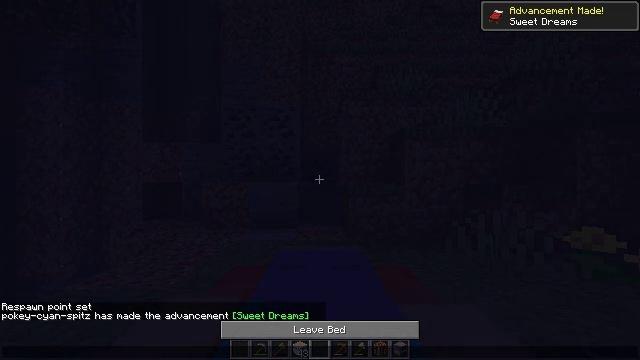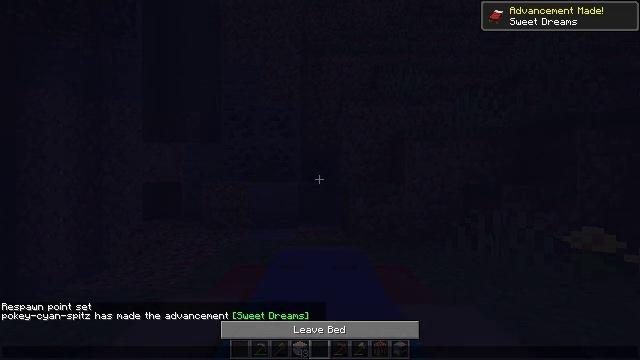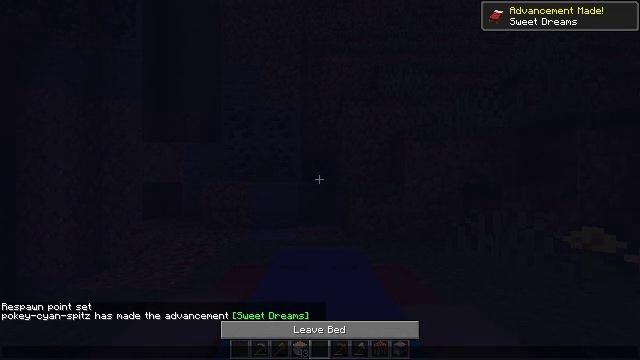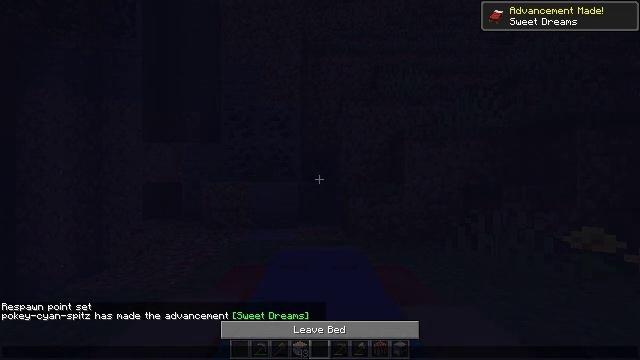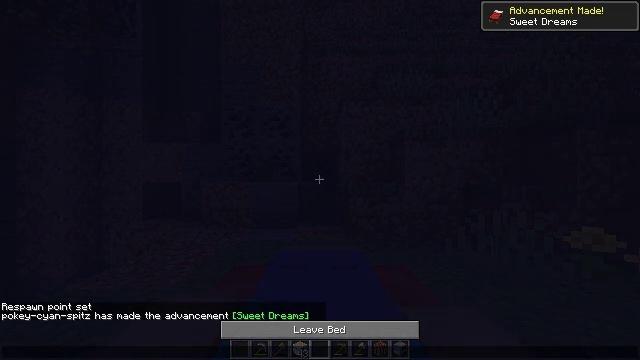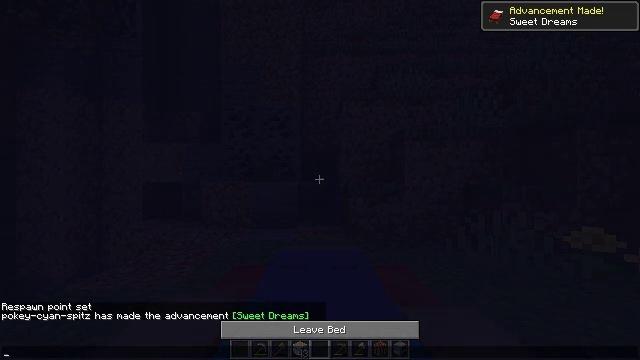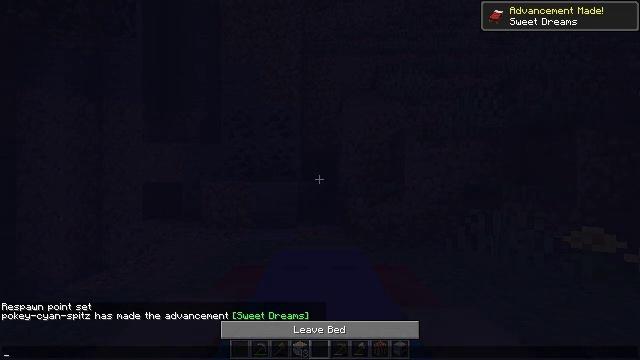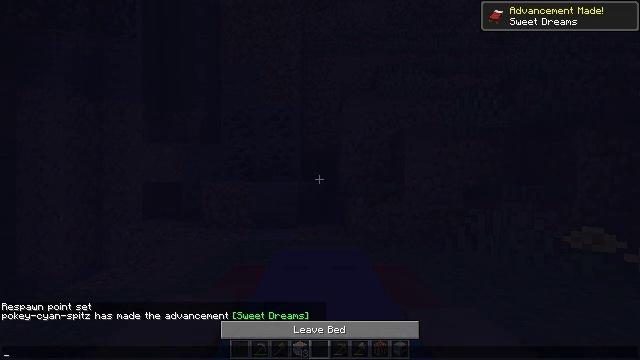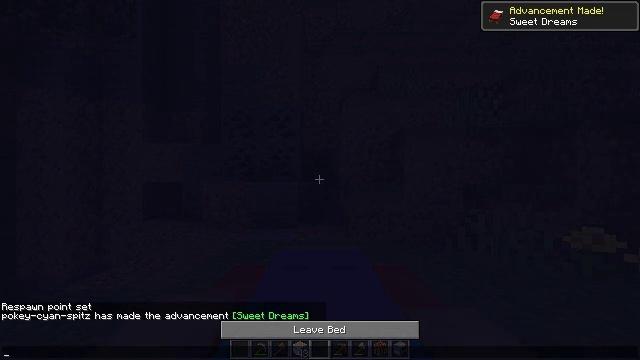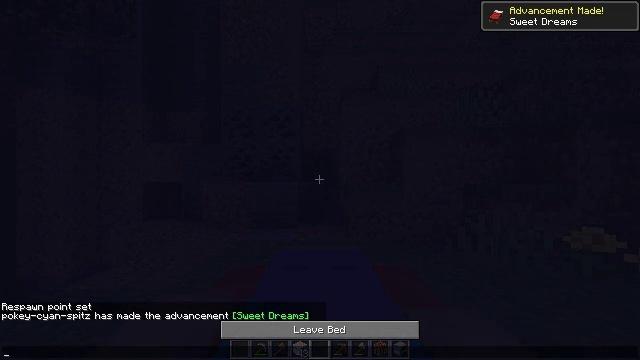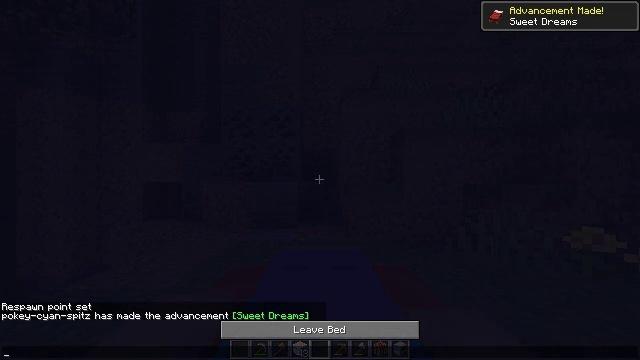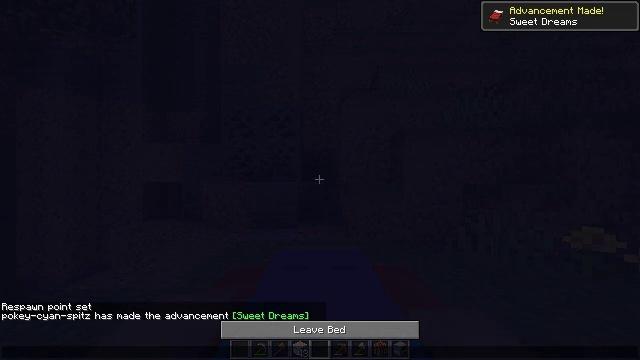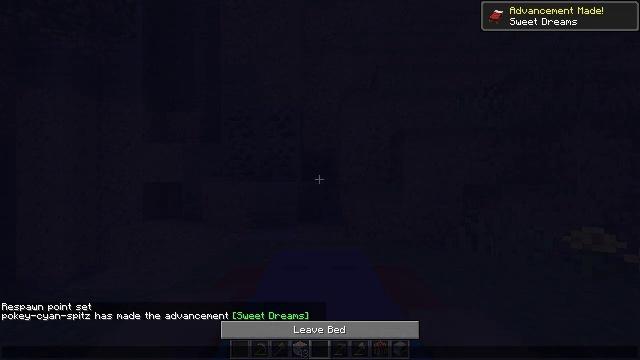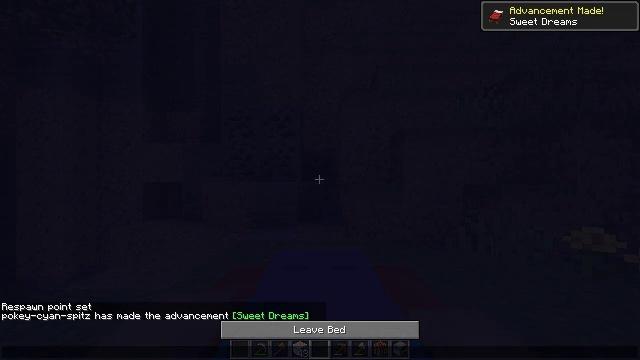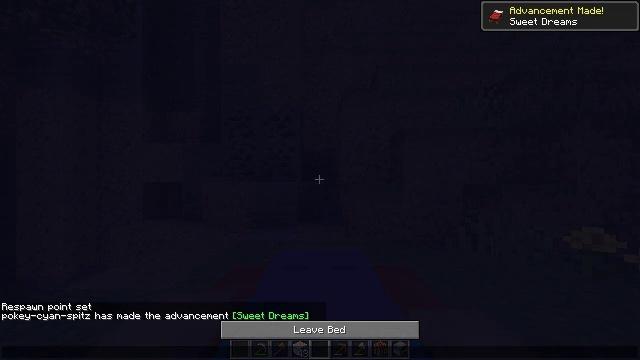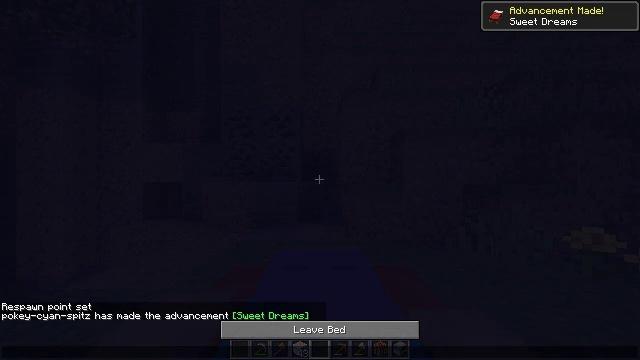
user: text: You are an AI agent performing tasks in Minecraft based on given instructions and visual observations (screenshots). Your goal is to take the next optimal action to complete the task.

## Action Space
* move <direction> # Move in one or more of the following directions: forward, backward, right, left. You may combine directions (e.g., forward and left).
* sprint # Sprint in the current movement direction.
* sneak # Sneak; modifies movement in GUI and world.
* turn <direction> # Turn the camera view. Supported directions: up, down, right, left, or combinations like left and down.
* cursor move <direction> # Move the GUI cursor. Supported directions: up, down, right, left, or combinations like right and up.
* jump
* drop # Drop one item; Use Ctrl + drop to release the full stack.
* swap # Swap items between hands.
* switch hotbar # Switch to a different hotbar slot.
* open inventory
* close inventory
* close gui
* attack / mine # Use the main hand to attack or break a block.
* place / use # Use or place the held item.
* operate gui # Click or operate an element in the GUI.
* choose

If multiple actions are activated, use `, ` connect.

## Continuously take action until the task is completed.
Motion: motion action
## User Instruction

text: Break the red bed to move it.
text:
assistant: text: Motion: no_op
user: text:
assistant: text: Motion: no_op
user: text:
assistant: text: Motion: no_op
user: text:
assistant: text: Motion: no_op
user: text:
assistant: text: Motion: no_op
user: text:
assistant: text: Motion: no_op
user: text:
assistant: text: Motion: no_op
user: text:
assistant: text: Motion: no_op
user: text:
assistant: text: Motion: no_op
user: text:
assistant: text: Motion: no_op
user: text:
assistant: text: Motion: no_op
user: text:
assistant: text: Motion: no_op
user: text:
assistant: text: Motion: no_op
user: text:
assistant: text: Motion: no_op
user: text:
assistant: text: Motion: no_op
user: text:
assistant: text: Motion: no_op
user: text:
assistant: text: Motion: no_op
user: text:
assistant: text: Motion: no_op
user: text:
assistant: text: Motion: no_op
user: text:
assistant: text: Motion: no_op
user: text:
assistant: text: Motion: no_op
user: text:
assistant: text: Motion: no_op
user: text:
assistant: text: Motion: no_op
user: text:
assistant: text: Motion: no_op
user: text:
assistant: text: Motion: no_op
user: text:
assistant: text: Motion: no_op
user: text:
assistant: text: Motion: no_op
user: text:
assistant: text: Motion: no_op
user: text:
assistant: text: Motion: no_op
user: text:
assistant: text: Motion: no_op